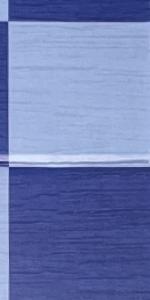
Label: Empty